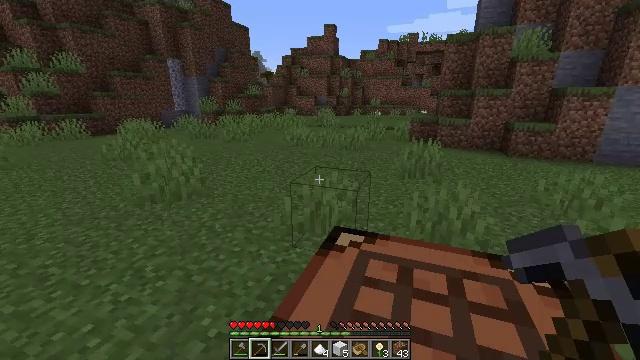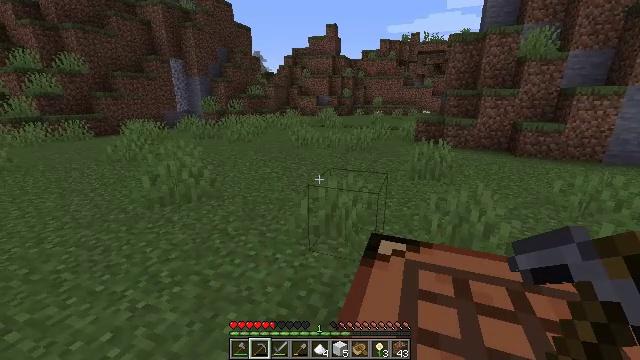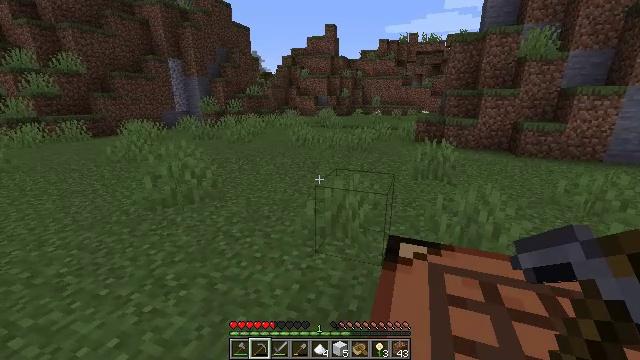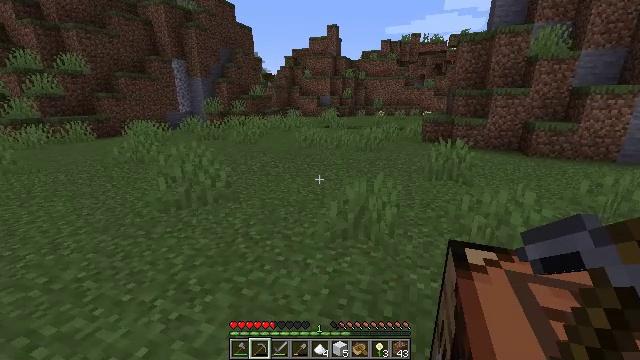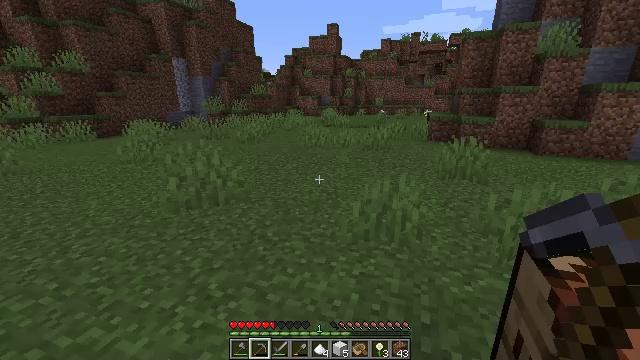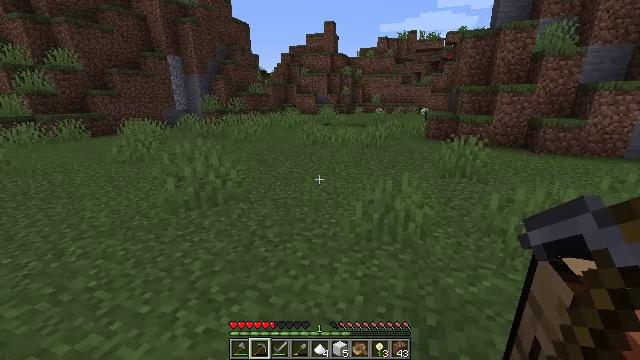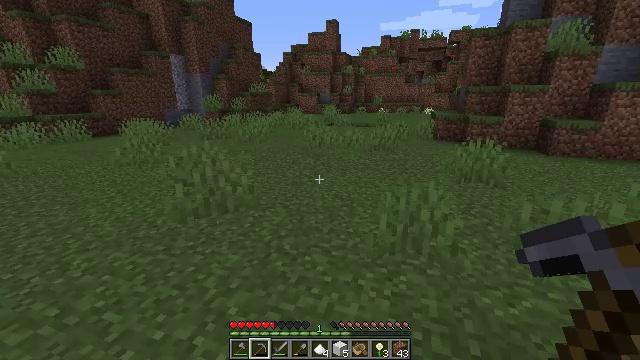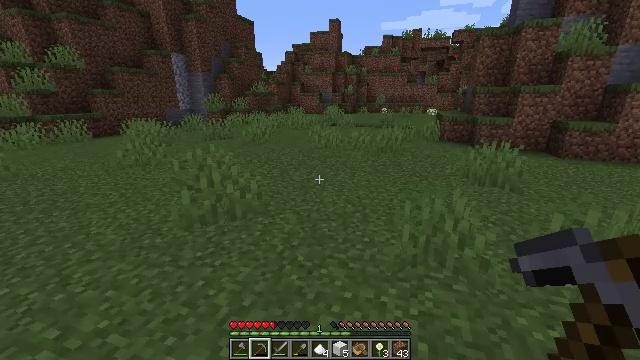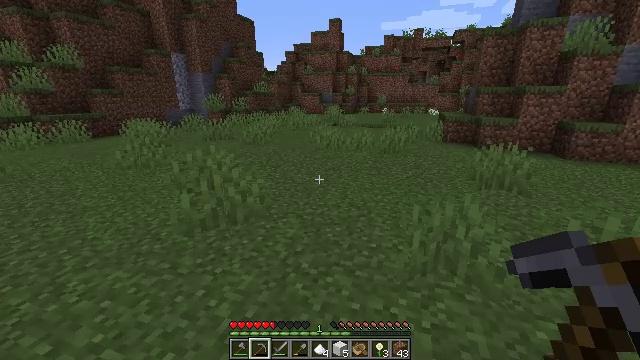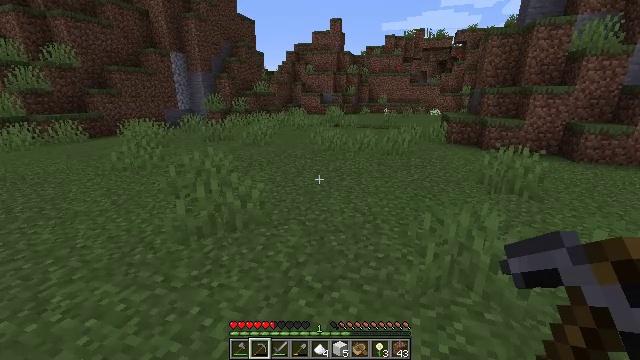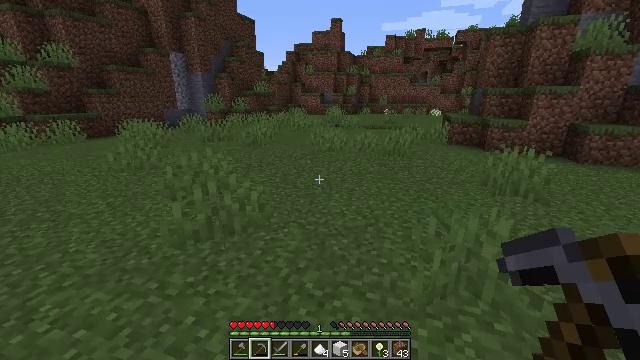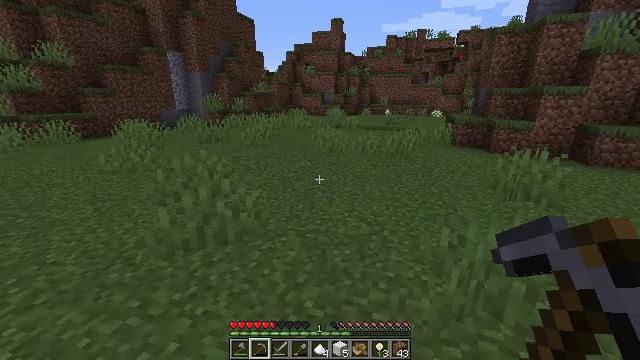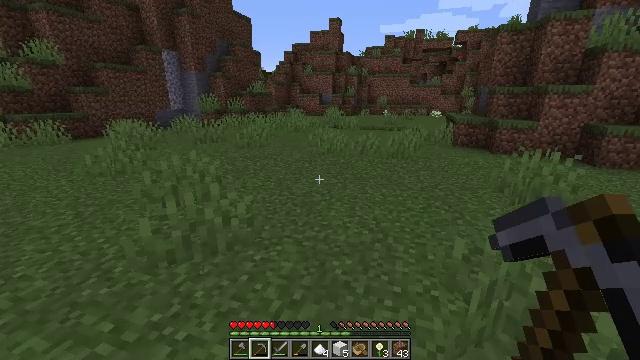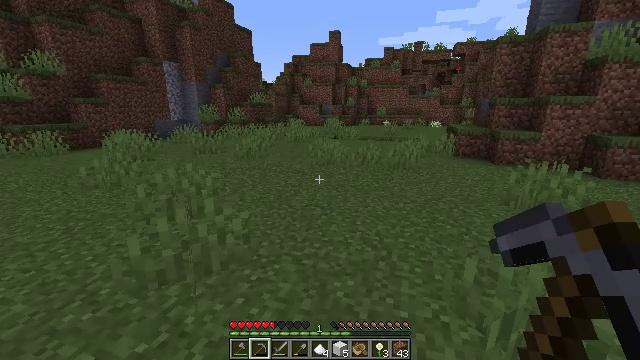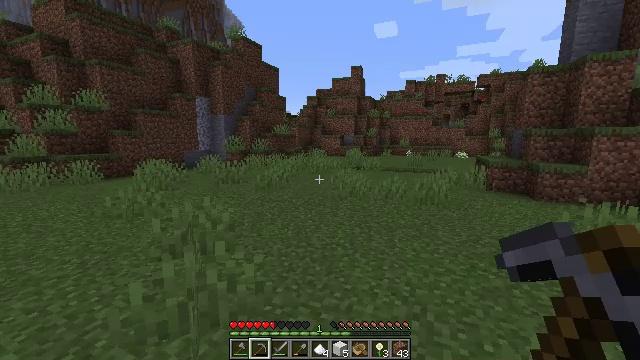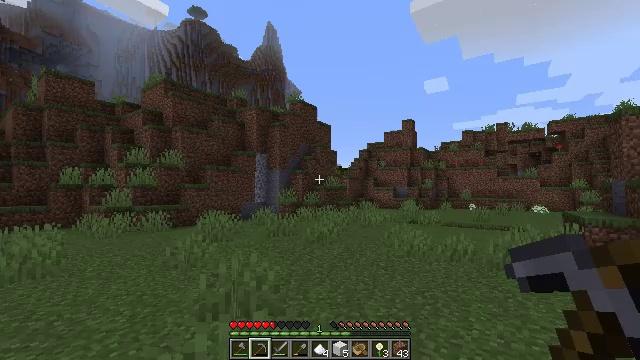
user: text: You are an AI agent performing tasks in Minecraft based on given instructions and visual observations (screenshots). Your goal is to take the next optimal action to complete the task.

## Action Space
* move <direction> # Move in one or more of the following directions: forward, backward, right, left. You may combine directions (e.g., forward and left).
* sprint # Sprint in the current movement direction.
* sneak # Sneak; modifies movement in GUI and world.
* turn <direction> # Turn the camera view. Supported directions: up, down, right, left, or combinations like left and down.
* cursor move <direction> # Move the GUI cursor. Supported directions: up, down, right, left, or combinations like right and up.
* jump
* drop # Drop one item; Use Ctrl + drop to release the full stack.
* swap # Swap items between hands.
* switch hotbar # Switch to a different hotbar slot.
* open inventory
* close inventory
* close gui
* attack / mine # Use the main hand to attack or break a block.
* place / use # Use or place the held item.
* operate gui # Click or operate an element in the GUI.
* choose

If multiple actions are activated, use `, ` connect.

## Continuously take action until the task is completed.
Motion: motion action
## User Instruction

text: Clear away tall grass.
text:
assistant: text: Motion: move forward and move left
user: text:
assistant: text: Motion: move forward and move left
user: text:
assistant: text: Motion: move forward and move left
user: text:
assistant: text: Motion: move forward and move left
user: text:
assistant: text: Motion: move forward and move left
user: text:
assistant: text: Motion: move forward and move left
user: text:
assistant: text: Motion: move forward and move left
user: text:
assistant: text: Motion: move forward
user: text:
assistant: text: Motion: move forward
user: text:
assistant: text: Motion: move forward
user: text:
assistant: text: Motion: move forward
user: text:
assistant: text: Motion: move forward
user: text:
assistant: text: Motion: move forward, turn up
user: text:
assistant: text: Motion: move forward, turn left and up
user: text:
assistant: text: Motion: move forward, turn left and up
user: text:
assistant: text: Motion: move forward, turn left and up
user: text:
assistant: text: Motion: move forward, turn left and up
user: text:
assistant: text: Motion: move forward, turn left
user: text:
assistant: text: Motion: move forward, turn left
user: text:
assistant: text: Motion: move forward, turn left
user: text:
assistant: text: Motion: move forward, turn left and down
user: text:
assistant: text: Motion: move forward, turn left and down
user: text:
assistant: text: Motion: move forward, turn left and down
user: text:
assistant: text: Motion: move forward, turn left and down
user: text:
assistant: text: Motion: move forward, turn left and down
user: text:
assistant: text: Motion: move forward, turn left
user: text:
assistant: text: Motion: move forward, turn left
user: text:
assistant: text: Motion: move forward, turn left
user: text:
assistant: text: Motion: move forward, turn left
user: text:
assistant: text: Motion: move forward, turn left